Question:
I'm trying to position the - and + icons to the right of the treeline, but before the text "Mammals" and "Elephant"
<URL>
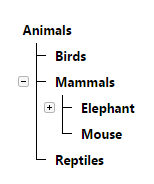
Answer: All you need:
'''
.treeView li.collapsibleListOpen {
background: url('http://code.stephenmorley.org/javascript/collapsible-lists/button-open.png') no-repeat 1em 0.5em;
list-style: none;
}
.treeView li.collapsibleListClosed {
background: url('http://code.stephenmorley.org/javascript/collapsible-lists/button-closed.png') no-repeat 1em 0.5em;
list-style: none;
}
.treeView li {
padding: 0px 2em;
/* rest of the styles */
}
'''
<URL>